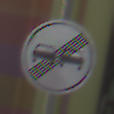
Verkehrszeichen: EndeUeberholverbot
Umgebung: Outdoor, Special
Tageszeit: MorningAfternoon
Wetter: PartlyCloudy
Licht: Natural
Jahreszeit: NotSpecified
Kontrast: HighContrast